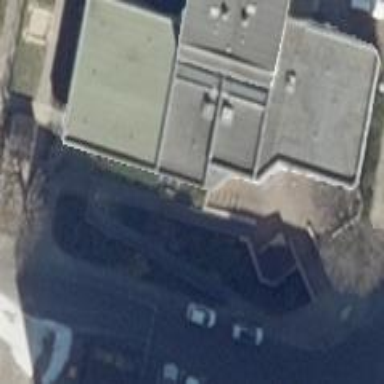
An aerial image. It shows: Kindergarten with flat roof.